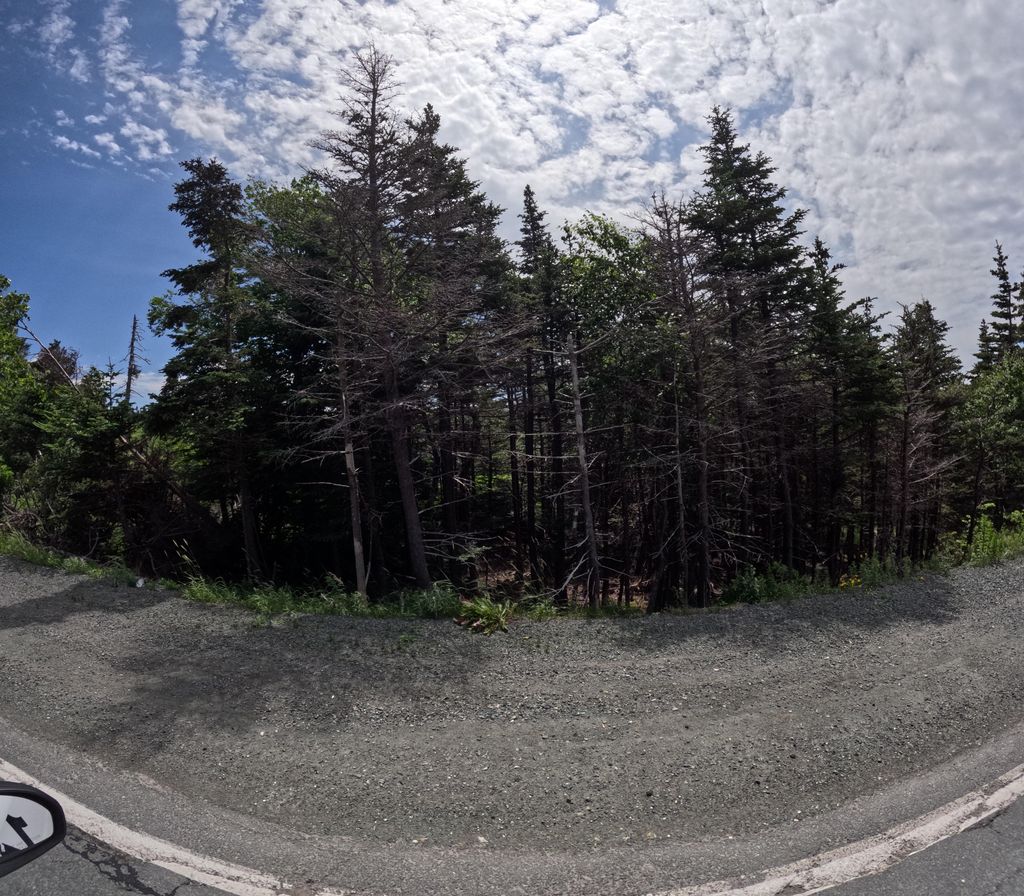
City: st_johns